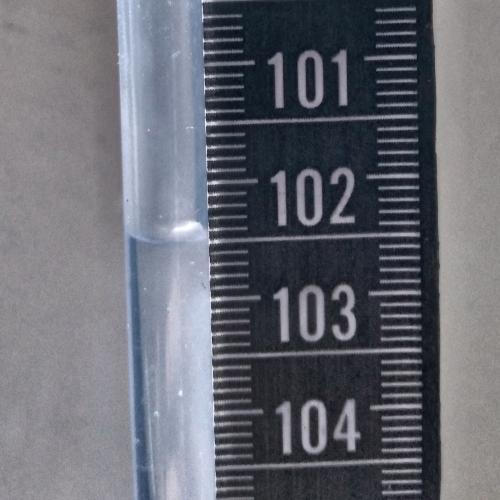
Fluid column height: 102.5 cm